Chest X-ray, PA view. Patient: 35 years old, sex M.
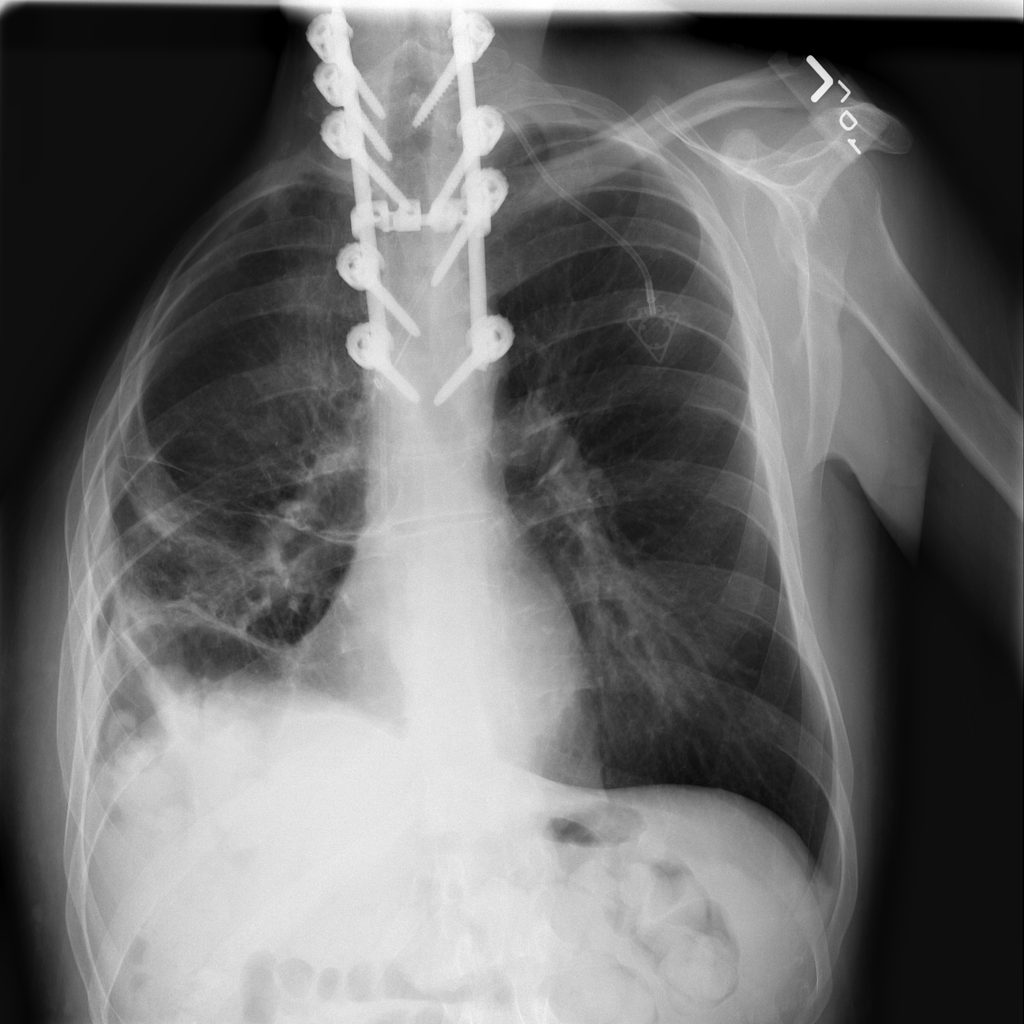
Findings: Atelectasis, Infiltration